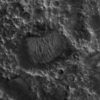
Label: not_dusty